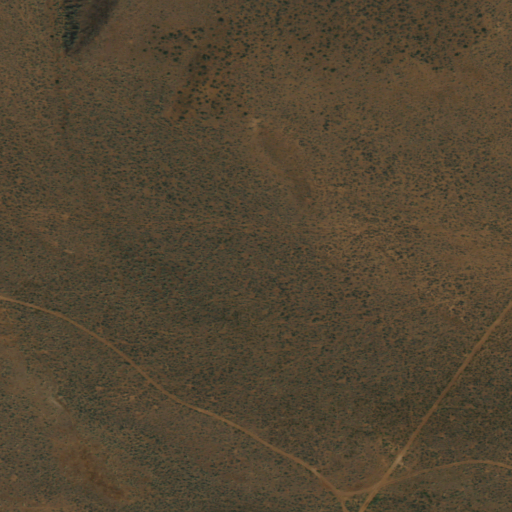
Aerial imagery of depression(s) in Nevada named Alberson Basin containing shrub and grassland